Question: I am having a tough time trying to figure out how to make a perfect calculation,
and based on it adjust the div blocks that I am outputting to a template (HTML) with PHP code.
Here's a photo of what I am trying to do:

However, I have no idea of exactly how to make this outputted so exact with the math and the calculation. If anyone knows how this is calculated by % percent and so one, feel free to share the mathematics on this, thanks!
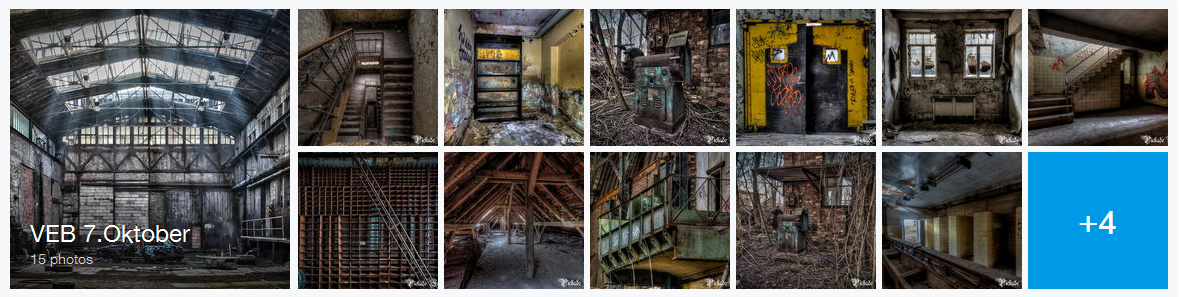
Answer: I'm not sure this is what you want, as it's not based on % widths but I'm sure it will put you on the right track.
<URL>
'''
<div class="container">
<div class="image"></div>
<div class="image"></div>
<div class="image"></div>
<div class="image"></div>
<div class="image"></div>
<div class="image"></div>
<div class="image"></div>
<div class="image"></div>
<div class="image"></div>
<div class="image"></div>
<div class="image"></div>
<div class="image"></div>
<div class="image"></div>
</div>
'''
'''
.container {
width:900px;
height:220px;
}
div .image {
width:100px;
height:100px;
background:#cdcdcd;
display:inline-block;
}
div .image:nth-of-type(1) {
min-width:205px;
min-height:205px;
float:left;
margin-right:5px;
}
div .image:last-of-type {
background:#0099FF;
color:#fff;
}
'''
You can easily adapt this to % widths to fit your needs but since you posted no code I had nothing to work with. Let me know if this solves your problem or not.